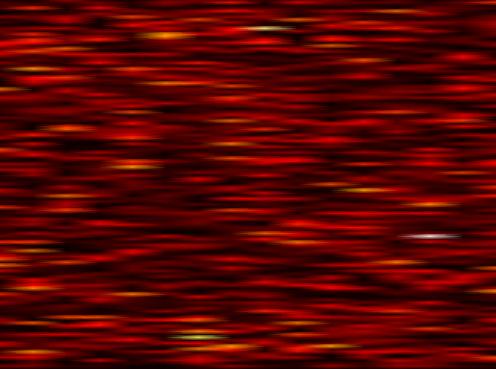
Label: UFMC